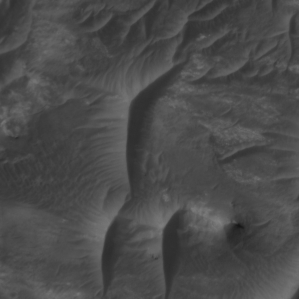
Label: non_frost